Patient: sex M, age 64
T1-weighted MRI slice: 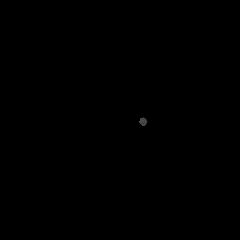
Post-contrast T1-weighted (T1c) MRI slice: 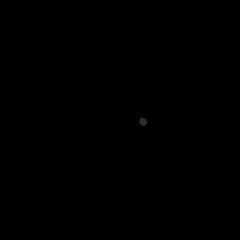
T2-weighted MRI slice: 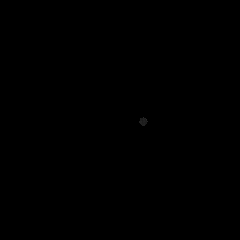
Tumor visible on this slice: no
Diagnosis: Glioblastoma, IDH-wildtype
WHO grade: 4